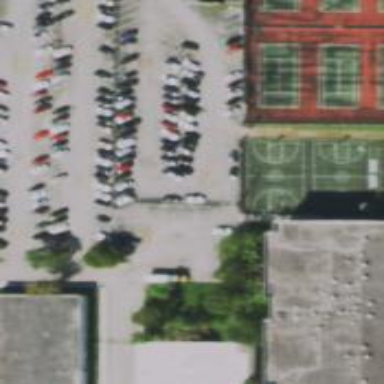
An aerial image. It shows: Parking space is available.